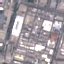
Label: Industrial